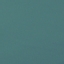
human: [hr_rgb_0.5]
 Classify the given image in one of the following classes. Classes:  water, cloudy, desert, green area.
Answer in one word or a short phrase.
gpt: water